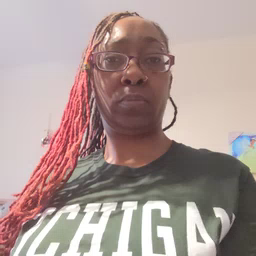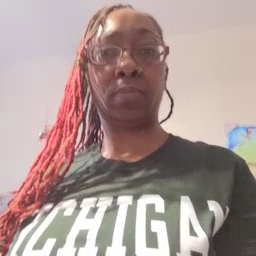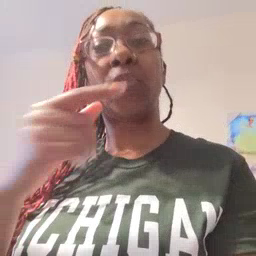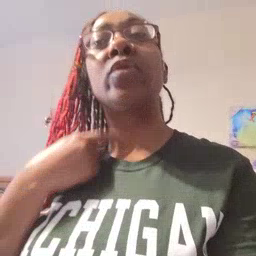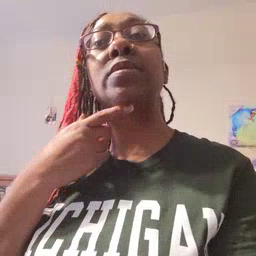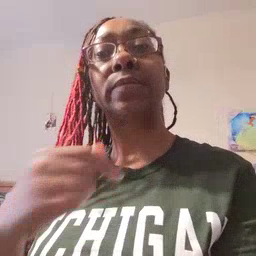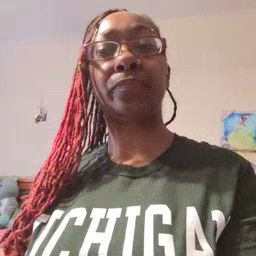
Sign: thirsty